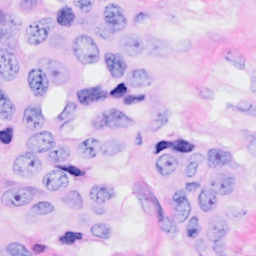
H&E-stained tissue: Breast